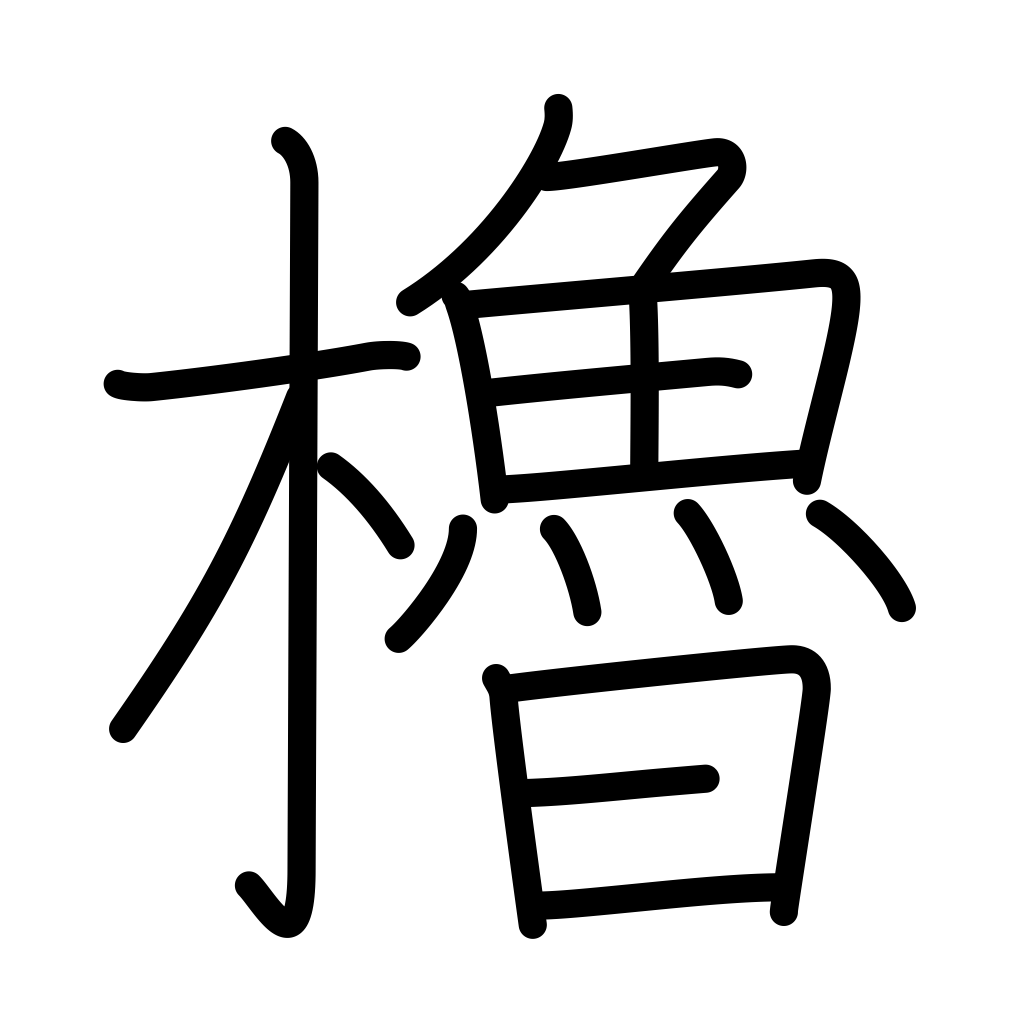
Meaning: oar, tower